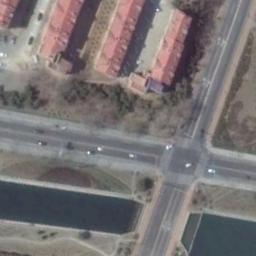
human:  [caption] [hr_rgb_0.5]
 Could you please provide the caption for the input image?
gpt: There are several cars at the intersection .

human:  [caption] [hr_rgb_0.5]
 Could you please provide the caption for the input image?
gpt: There are several vehicles on the road at the intersection, Many buildings and trees near the intersection, And a river by the road .

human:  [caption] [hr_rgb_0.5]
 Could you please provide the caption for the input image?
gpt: There is a green belt next to the intersection .

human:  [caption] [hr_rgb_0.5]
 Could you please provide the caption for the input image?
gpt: A tilted intersection with normal traffic is between some buildings and clearings and a river is next to the intersection .

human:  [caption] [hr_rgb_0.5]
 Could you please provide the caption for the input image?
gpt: There are several red buildings beside the intersection .